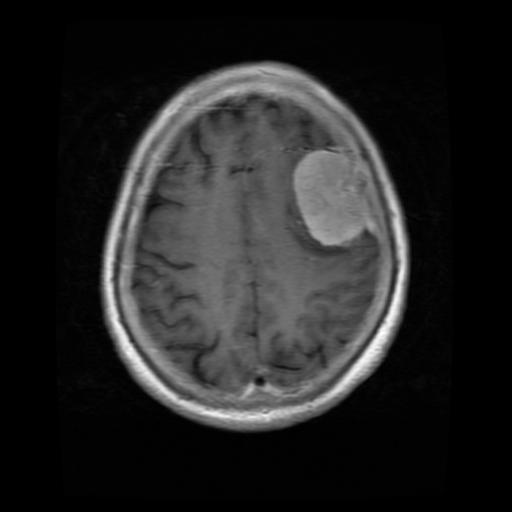
Label: meningioma